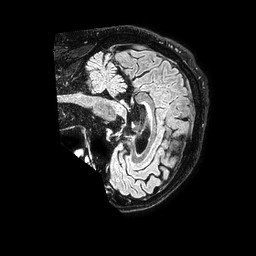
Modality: FLAIR
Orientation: sagittal
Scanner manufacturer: philips
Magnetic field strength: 1.5 T
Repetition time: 4.8 s
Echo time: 0.3 s